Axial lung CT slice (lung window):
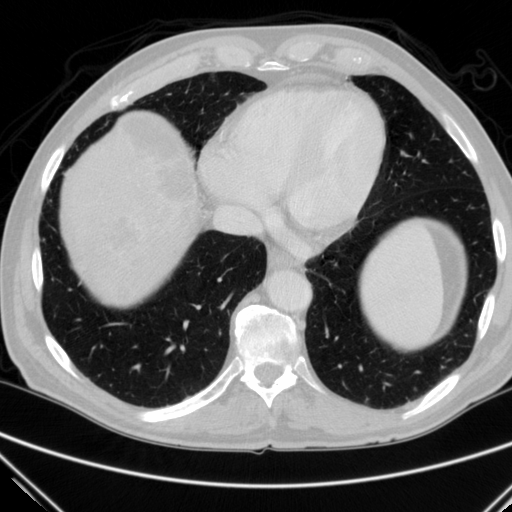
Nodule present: no